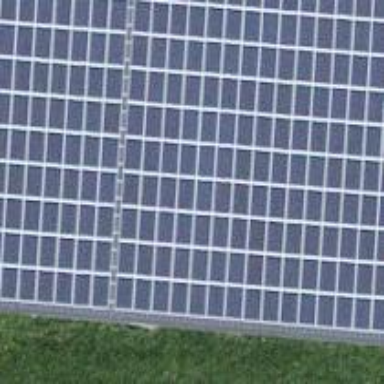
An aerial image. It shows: Solar power generator using photovoltaic panels.